Question: i am trying to add class on 'on-click' jquery event for that i am doing
my html file
'''
<head>
<style type="text/css">
.red{ color:red; }
</style>
<script type="text/javascript" src="jquery.js"></script>
<script type="text/javascript" src="js.js"></script>
</head>
<body>
<ul id="list">
<li><a href="">1</a></li>
<li><a href="">2</a></li>
</ul>
</body>
'''
javascript file js.js is
'''
$(document).ready(function(){
$("li").onclick(function(){ // if i comment this and only add the line billow the all ul>li will red
$("#list").addClass("red");
});
});
'''
when i click on the 'li' the color of 'li' will become the red the thing makes me confuse that 'on-click' i am adding the class '.red' to the 'ul' so the both link should be red but on click only the link i clicked become red

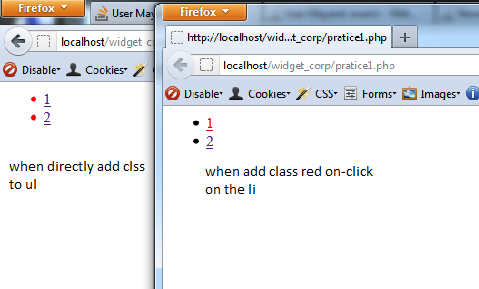
Answer: You're confusing jQuery's <URL>
In your code sample, you want:
'''
$("li").click(function(){
$("#list").addClass("red");
});
'''